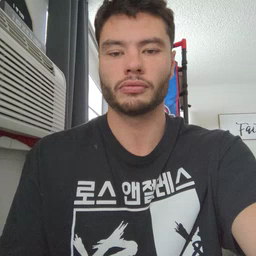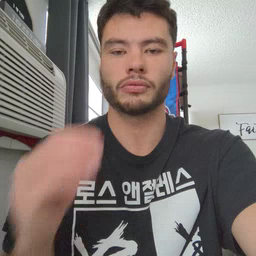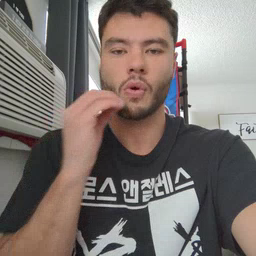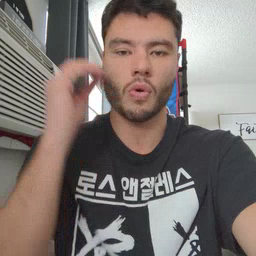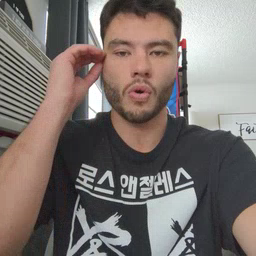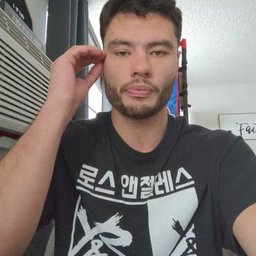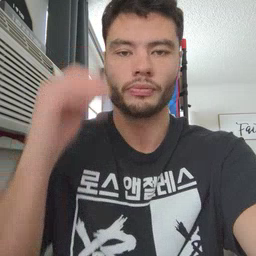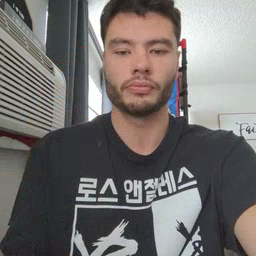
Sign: home